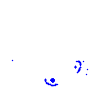
Particle: pion